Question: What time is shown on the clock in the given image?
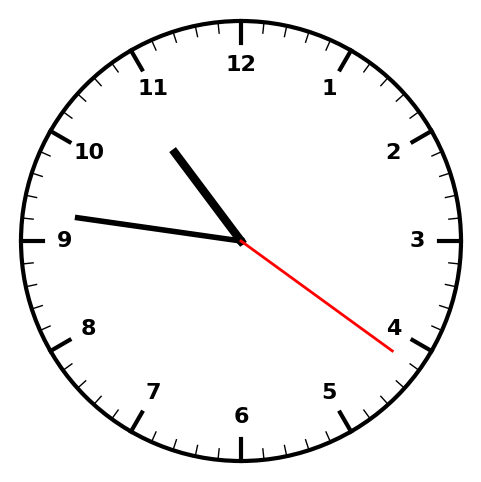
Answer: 10:46:21